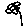
Label: flower